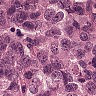
Metastatic tissue present: yes